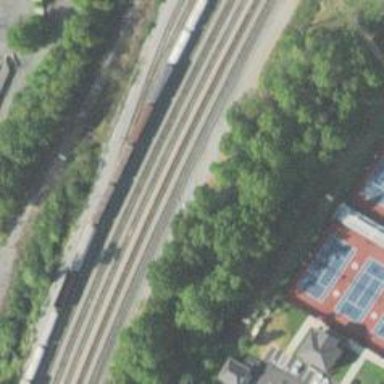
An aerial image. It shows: Railway yard used for servicing trains.